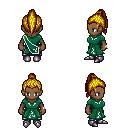
a pixel art fantasy rpg character, female body template, human, dark skin, sash dress, metal pants, blonde long topknot hairstyle, bracelets, metal boots, four views (front, back, left, right), 2x2 character sprite sheet, small pixel art, hard edges, no anti-aliasing